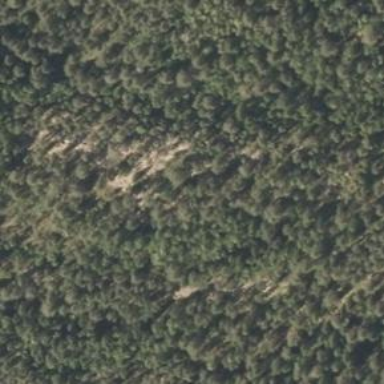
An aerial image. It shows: Natural cliff.